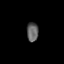
Tissue: prostate
Cell type: T cells
Senescence score: 0.3183
Nuclear area (px): 218
Mean DAPI intensity: 96.321